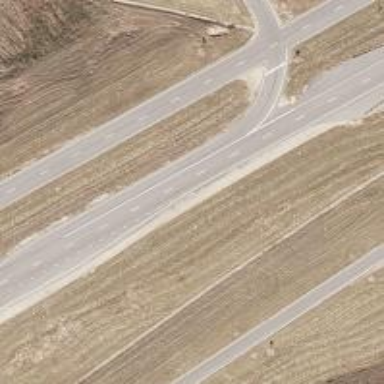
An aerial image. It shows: This image shows trunk highway that functions as expressway.